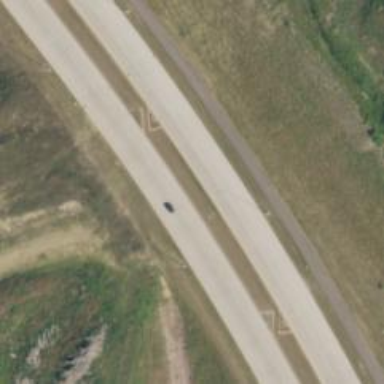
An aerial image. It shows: This image shows trunk highway that functions as expressway.